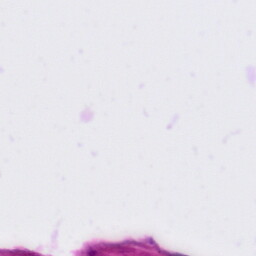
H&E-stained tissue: Tonsil